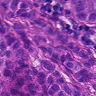
Metastatic tissue present: yes